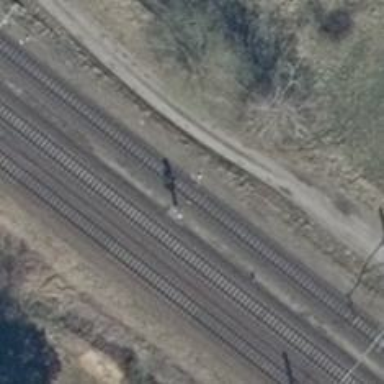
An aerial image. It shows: Railway signal.